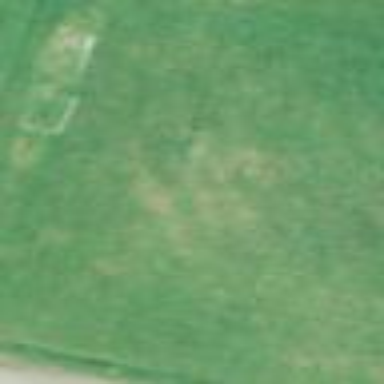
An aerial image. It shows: Soccer pitch for outdoor sports and leisure activities.